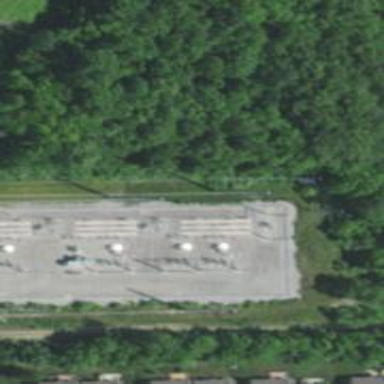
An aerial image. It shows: Switch used for power control.